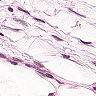
Metastatic tissue present: no